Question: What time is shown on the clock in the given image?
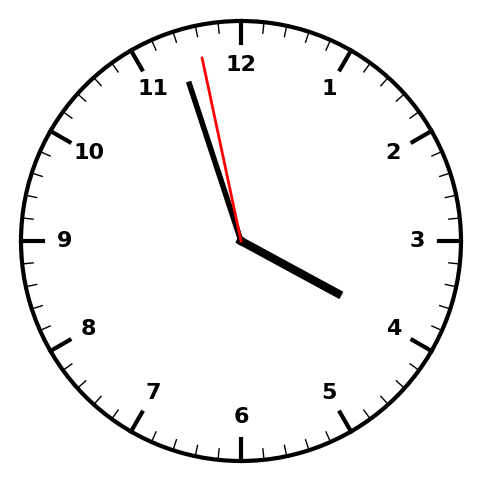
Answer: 03:56:58